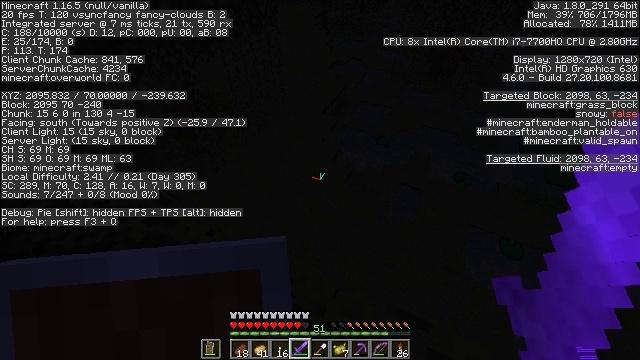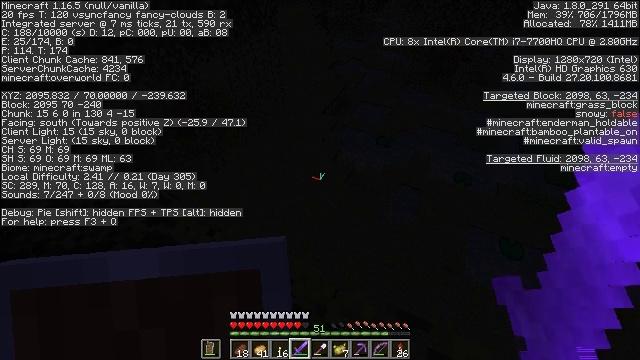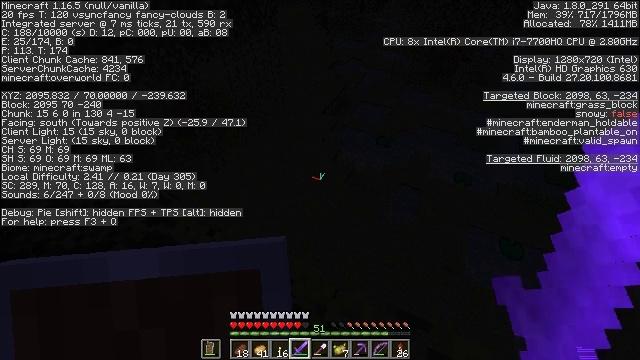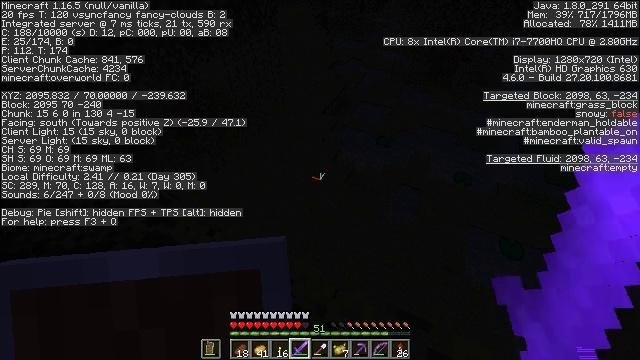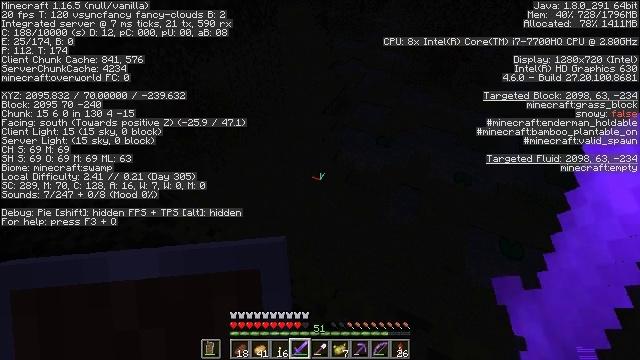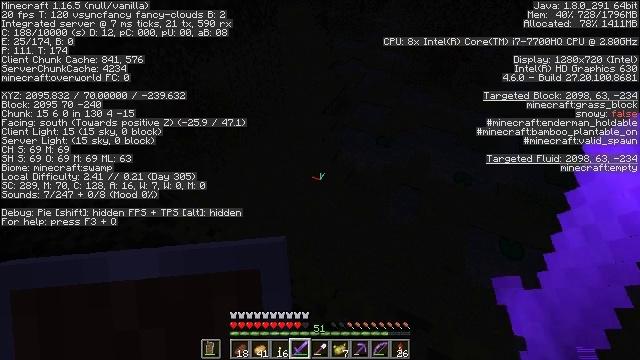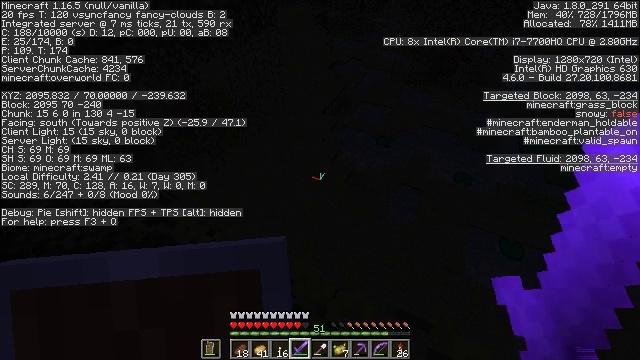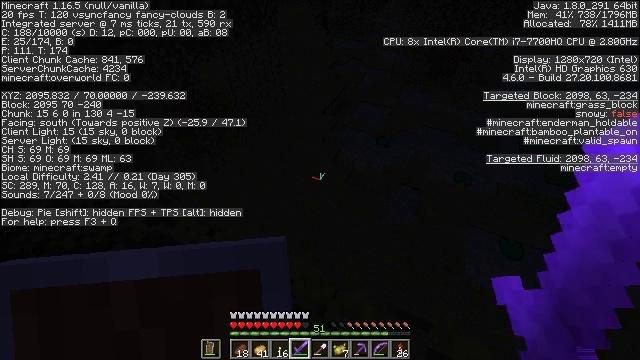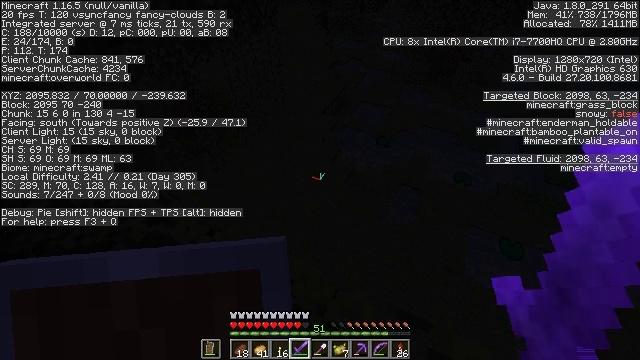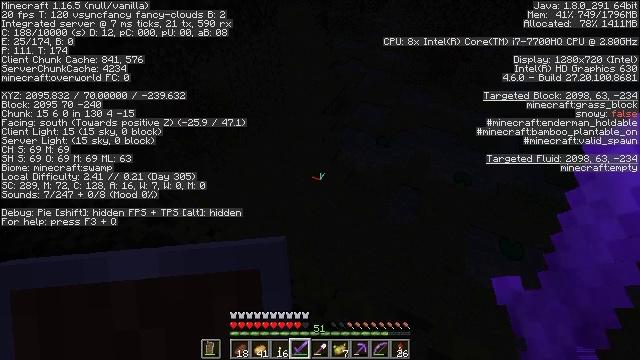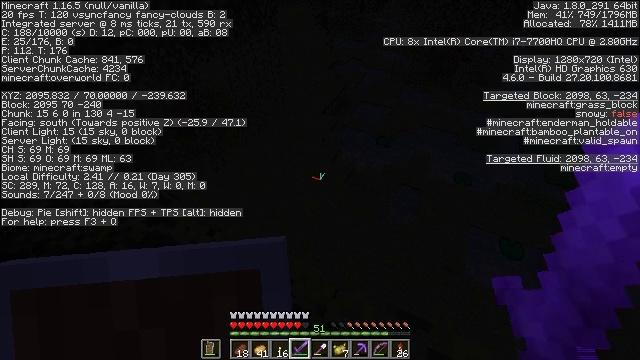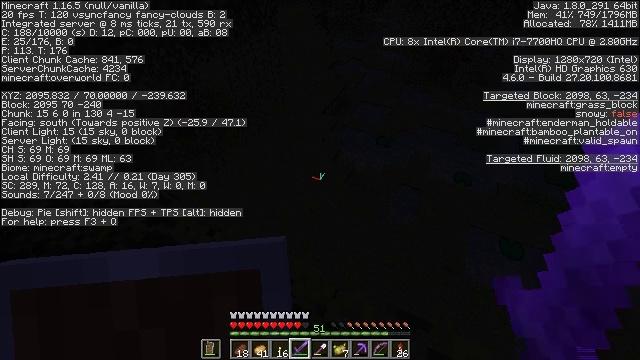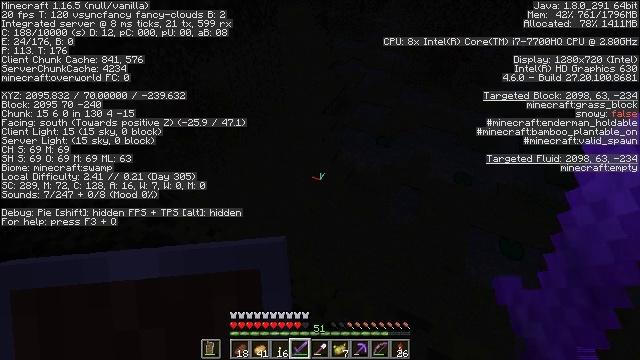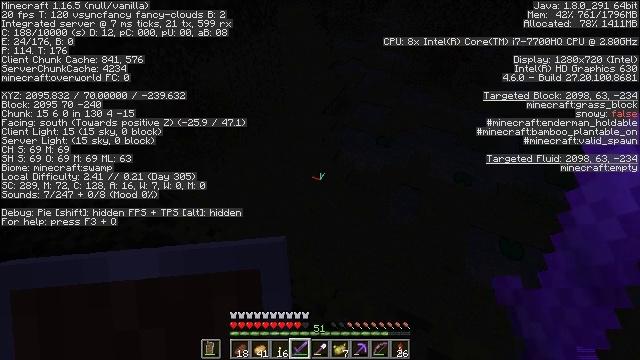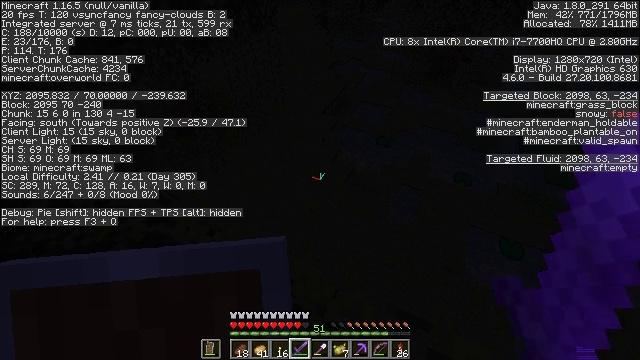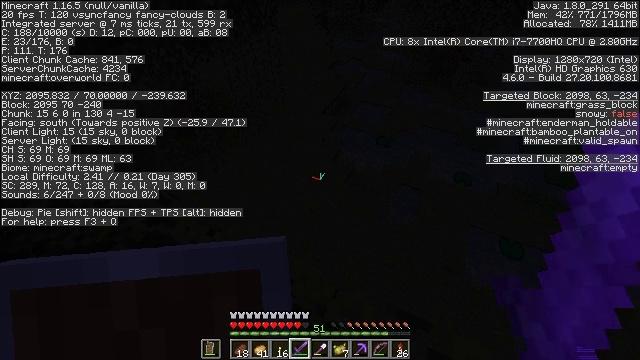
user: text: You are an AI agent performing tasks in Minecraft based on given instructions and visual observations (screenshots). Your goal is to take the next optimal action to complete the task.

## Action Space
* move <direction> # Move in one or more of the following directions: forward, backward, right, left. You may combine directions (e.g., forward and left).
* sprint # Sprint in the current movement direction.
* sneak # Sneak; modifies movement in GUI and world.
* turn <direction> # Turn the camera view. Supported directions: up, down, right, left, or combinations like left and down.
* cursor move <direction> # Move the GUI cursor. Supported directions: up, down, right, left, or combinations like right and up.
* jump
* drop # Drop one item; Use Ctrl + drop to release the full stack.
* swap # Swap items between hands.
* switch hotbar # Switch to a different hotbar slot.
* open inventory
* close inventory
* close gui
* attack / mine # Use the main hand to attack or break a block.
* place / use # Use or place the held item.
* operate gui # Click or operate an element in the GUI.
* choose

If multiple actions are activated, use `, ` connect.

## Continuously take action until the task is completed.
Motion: motion action
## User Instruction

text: Combat the slime.
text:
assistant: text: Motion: no_op
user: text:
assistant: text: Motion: no_op
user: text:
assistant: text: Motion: no_op
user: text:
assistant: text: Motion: no_op
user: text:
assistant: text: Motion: no_op
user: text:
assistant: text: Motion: no_op
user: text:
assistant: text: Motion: no_op
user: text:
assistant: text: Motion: no_op
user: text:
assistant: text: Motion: no_op
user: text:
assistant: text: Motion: no_op
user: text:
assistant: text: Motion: no_op
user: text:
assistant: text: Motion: no_op
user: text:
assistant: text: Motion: no_op
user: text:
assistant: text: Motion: no_op
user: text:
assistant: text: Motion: no_op
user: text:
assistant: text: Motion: no_op
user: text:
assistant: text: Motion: no_op
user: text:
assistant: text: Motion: no_op
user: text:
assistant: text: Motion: no_op
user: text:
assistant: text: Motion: no_op
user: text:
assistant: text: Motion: no_op
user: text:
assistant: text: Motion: no_op
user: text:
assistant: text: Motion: no_op
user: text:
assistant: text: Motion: no_op
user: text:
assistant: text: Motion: no_op
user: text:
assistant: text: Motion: no_op
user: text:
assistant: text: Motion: no_op
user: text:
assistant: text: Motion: no_op
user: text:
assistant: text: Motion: sneak
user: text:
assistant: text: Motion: sneak